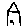
Label: house